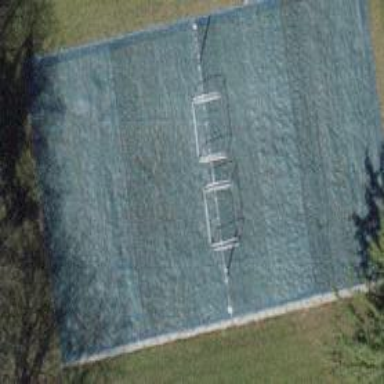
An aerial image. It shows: Pitch used for beach volleyball.